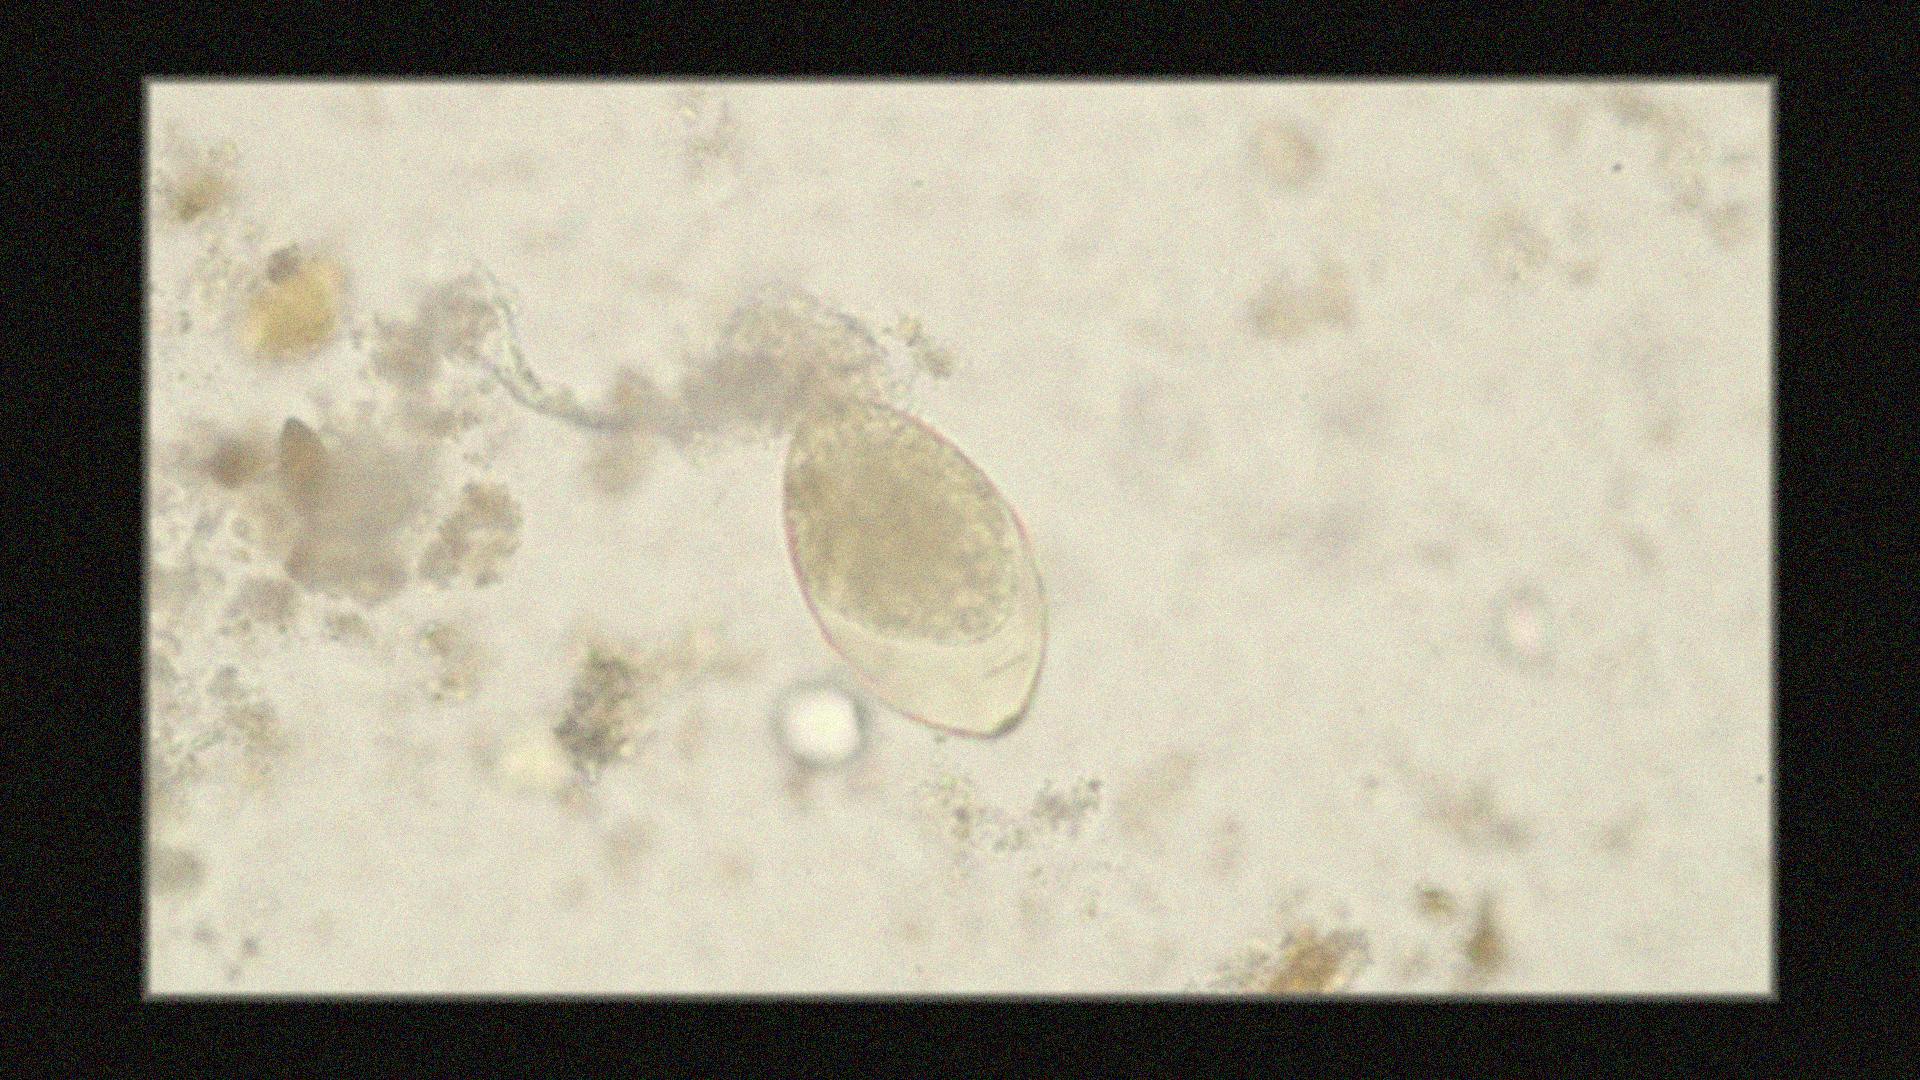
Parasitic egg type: Fasciolopsis buski